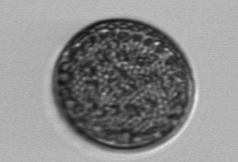
Label: Coscinodiscus